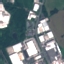
Label: Industrial